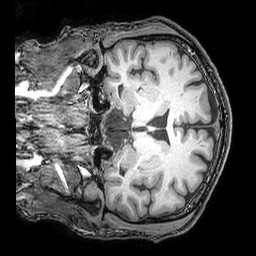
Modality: T1w
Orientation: coronal
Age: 47
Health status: ill
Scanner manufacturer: philips
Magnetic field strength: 3 T
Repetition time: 0.007 s
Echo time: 0.0035 s